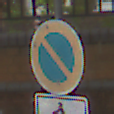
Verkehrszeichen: EingeschraenktesHalteverbot
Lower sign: HinweisDurchSinnbild18
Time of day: MorningAfternoon
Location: Outdoor (Urban)
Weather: Overcast
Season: NotSpecified
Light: Natural